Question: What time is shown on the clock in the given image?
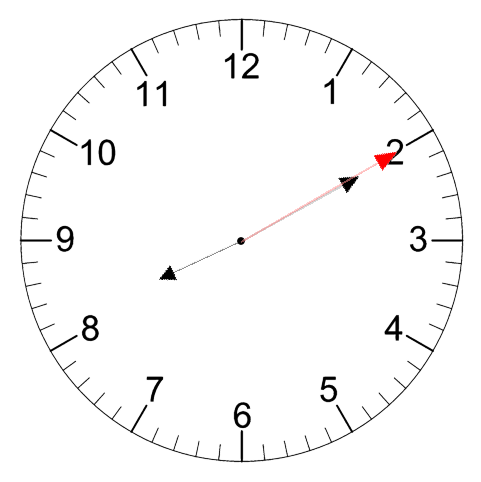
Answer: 08:10:10